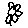
Label: flower